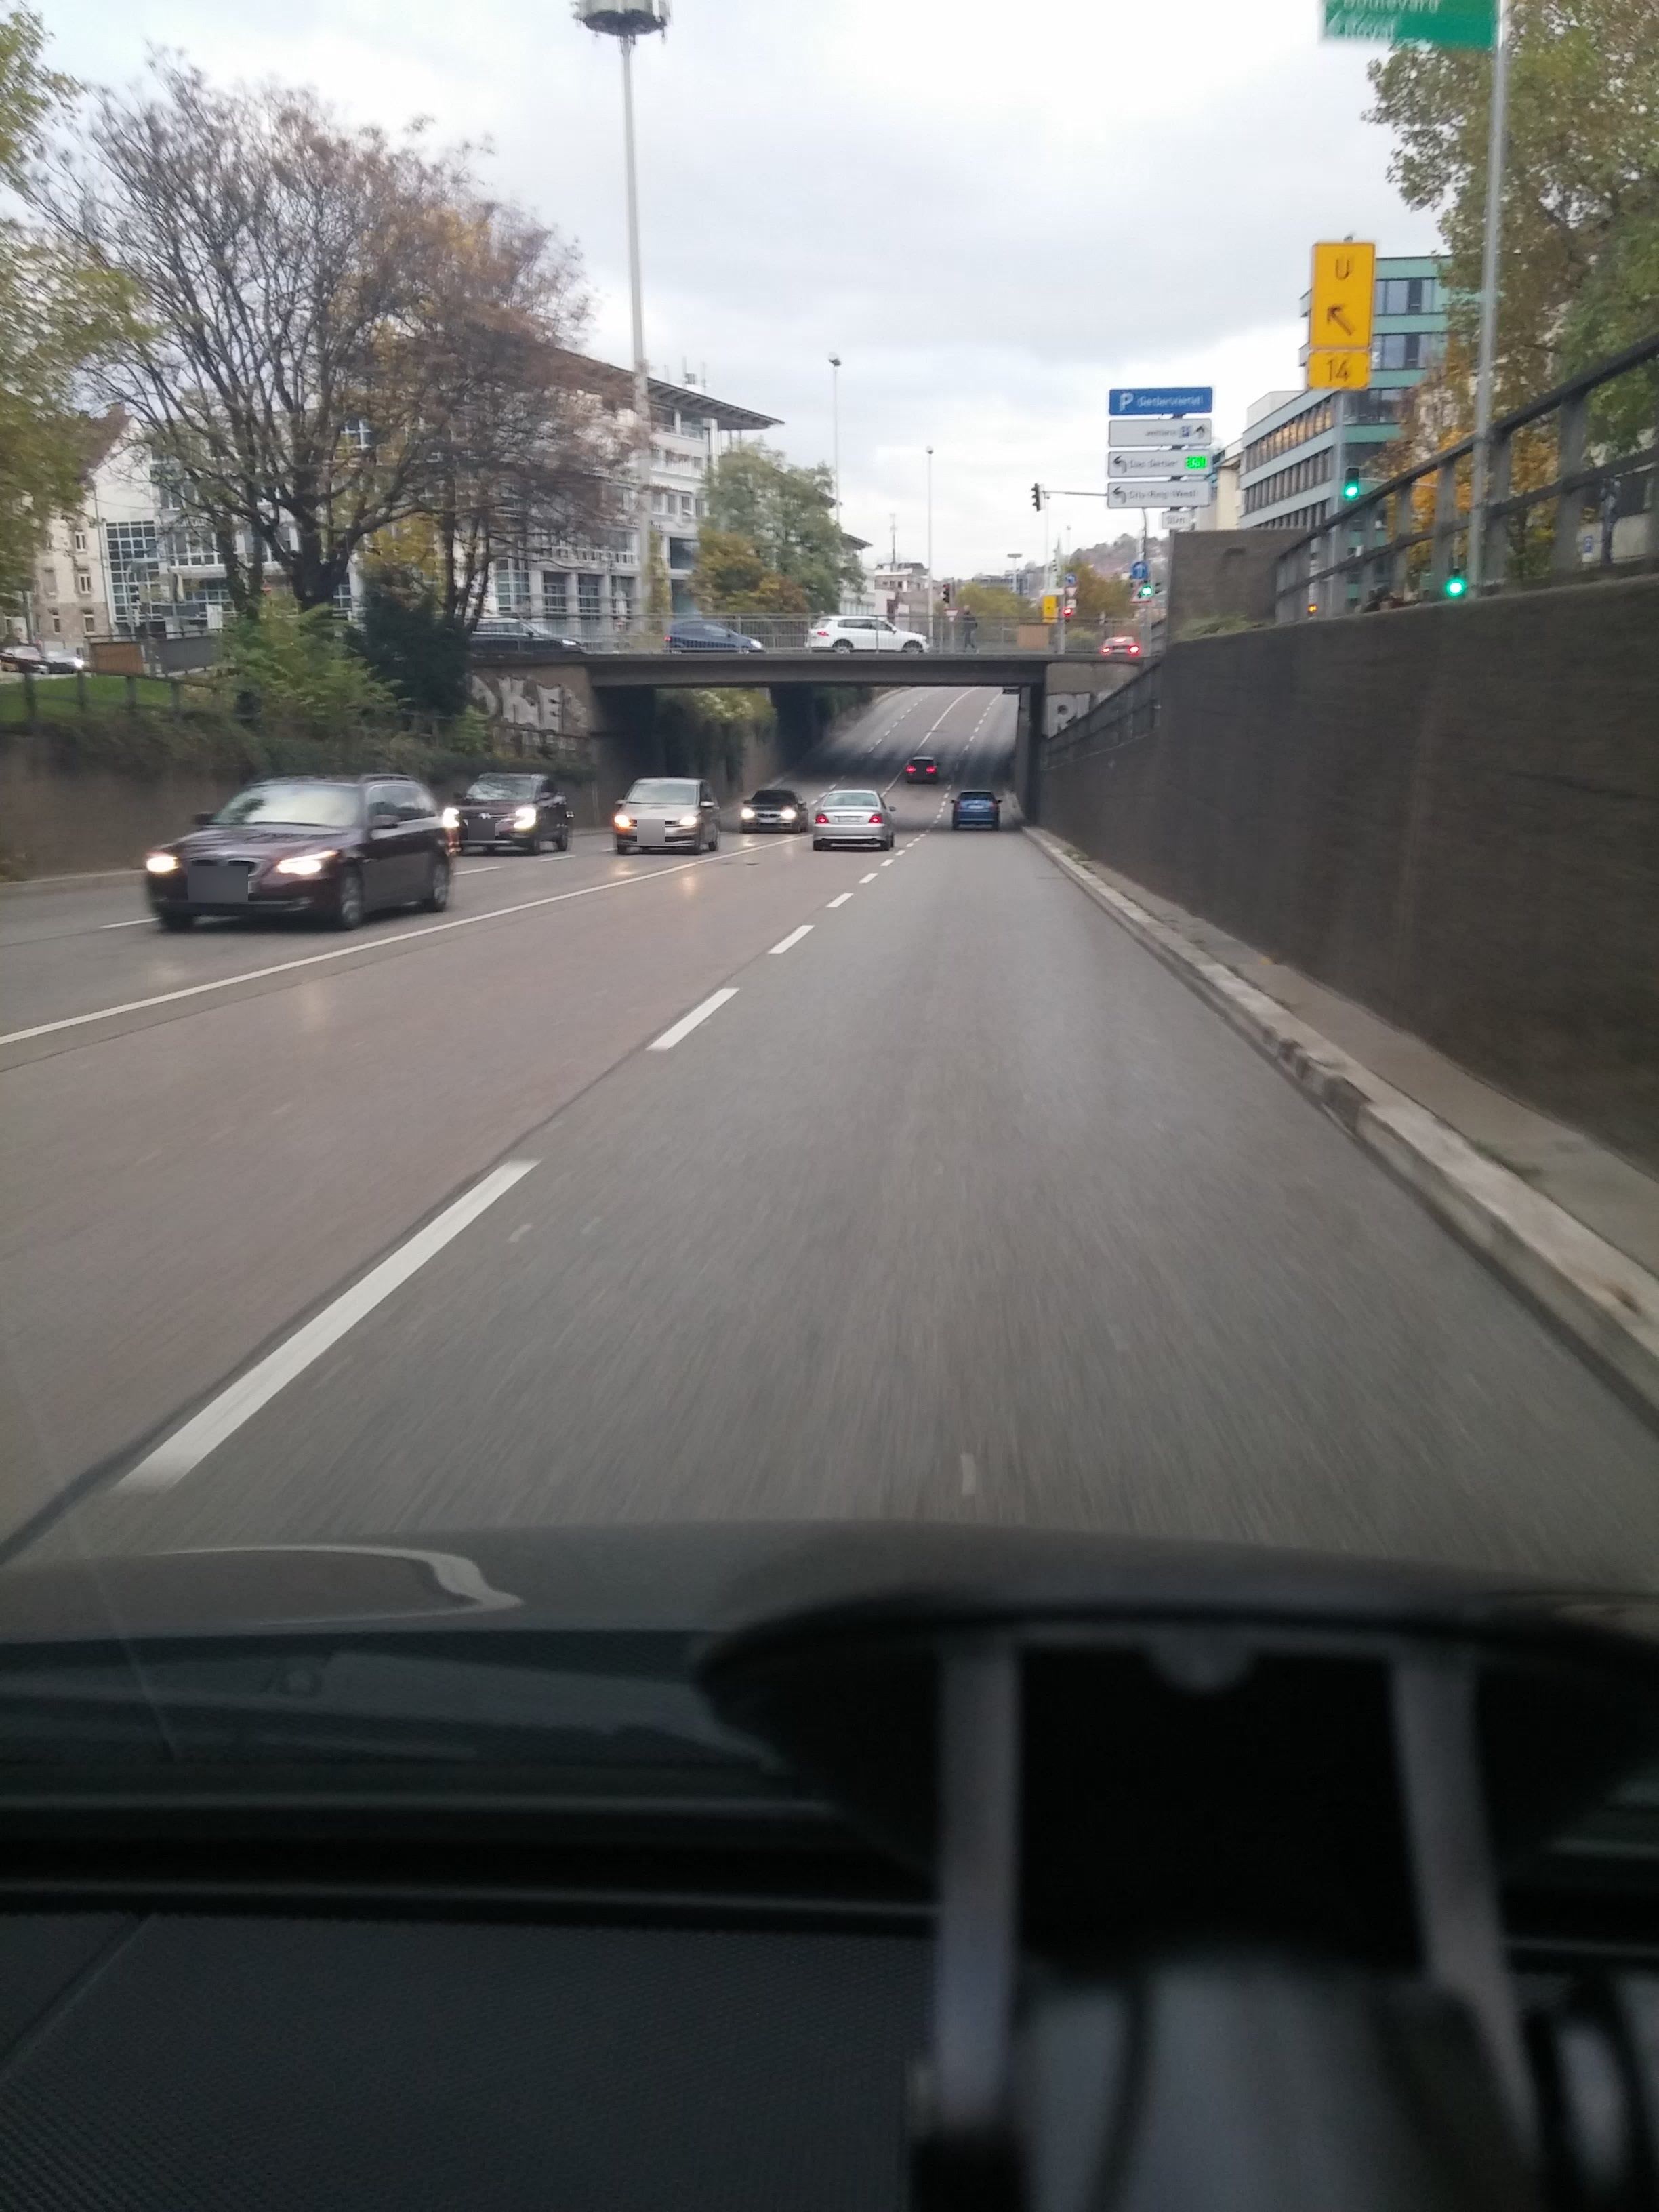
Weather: cloudy
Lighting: day
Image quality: slightly poor
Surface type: driving surface
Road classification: primary
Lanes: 4
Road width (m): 13
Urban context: urban centre
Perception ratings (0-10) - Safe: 1.47, Lively: 2.3, Beautiful: 2.24, Boring: 1.52, Depressing: 3.7, Wealthy: 1.78